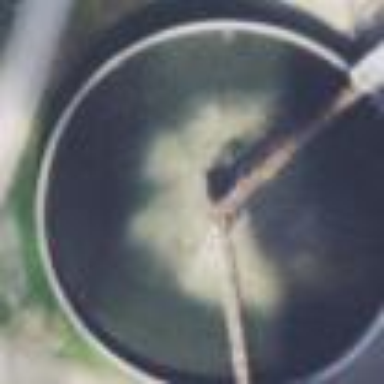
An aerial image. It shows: Storage tank with man-made structure.